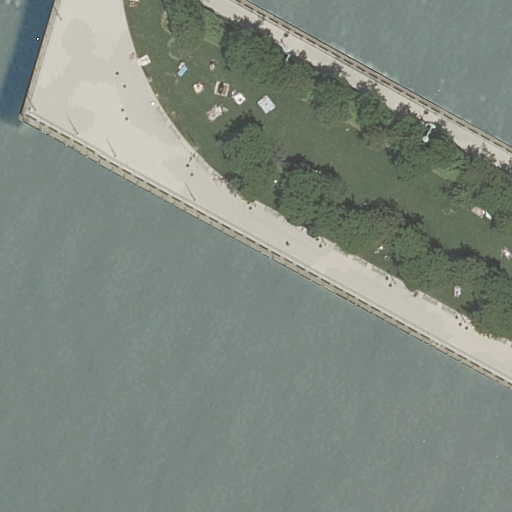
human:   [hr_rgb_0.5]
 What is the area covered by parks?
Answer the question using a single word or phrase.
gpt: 101m2

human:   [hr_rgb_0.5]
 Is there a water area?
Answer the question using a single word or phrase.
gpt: yes

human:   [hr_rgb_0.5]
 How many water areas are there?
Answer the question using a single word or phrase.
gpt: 1

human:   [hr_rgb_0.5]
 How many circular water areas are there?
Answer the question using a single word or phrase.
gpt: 0

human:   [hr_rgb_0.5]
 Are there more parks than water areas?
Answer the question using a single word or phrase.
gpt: no

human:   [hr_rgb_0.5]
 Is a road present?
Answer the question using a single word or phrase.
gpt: yes

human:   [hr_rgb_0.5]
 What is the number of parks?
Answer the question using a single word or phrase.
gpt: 1

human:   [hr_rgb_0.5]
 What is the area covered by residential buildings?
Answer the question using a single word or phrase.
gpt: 0m2

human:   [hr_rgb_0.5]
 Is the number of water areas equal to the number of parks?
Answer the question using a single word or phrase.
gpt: yes

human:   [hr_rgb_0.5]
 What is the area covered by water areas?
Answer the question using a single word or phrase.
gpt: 6420m2

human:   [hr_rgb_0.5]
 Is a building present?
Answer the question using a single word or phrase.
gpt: no

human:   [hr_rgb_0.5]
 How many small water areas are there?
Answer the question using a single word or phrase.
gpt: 0

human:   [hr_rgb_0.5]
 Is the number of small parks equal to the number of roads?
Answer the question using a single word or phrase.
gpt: no

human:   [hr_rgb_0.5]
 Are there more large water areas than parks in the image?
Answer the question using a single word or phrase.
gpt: no

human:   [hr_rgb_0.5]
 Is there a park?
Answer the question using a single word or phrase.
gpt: yes

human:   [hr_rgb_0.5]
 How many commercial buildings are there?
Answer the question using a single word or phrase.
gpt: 0

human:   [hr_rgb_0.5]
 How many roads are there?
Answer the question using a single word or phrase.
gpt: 1

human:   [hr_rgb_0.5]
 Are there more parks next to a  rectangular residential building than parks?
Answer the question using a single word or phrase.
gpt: no

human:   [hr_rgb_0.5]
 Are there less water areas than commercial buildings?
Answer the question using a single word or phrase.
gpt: no

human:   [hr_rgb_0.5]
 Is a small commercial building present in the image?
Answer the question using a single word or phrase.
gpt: no

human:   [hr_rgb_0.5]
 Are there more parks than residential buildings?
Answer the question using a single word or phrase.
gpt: yes

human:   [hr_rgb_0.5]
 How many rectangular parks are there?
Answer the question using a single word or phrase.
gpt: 1

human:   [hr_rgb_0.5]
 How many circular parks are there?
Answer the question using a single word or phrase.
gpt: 0

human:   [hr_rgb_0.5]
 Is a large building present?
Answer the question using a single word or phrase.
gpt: no

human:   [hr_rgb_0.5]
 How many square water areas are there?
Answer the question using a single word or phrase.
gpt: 0

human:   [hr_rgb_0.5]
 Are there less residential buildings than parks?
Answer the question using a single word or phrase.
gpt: yes

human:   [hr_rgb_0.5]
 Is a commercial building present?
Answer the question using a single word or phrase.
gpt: no

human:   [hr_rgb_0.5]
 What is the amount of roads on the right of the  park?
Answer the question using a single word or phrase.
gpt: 0

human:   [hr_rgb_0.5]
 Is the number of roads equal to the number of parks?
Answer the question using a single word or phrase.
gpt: yes

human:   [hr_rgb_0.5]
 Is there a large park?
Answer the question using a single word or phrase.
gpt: no

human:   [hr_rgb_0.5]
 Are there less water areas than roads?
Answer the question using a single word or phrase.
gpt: no

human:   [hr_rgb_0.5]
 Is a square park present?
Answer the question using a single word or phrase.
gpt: no

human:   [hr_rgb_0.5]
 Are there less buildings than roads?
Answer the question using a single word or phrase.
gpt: yes

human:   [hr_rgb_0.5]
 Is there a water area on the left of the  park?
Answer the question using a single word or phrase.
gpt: yes

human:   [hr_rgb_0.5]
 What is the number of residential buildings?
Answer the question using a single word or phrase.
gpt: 0

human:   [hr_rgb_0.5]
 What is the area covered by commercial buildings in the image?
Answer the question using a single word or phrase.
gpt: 0m2

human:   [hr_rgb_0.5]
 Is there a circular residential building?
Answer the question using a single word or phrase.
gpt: no

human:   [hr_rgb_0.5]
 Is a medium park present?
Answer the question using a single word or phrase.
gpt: yes

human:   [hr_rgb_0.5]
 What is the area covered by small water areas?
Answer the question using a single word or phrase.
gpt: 0m2

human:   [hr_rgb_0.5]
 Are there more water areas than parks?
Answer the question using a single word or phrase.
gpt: no

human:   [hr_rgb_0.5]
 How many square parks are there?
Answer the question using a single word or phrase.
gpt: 0

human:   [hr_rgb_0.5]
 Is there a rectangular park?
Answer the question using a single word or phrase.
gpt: yes

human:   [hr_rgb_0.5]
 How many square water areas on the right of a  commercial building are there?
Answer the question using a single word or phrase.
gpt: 0

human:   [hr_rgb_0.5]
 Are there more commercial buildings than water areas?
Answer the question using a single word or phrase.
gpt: no

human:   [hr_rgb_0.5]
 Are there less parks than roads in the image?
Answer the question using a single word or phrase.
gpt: no

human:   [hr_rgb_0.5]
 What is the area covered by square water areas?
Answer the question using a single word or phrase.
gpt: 0m2

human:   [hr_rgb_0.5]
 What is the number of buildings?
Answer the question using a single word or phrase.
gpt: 0

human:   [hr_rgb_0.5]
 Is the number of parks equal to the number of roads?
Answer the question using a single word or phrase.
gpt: yes

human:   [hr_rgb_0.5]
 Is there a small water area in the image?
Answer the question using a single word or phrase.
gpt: no

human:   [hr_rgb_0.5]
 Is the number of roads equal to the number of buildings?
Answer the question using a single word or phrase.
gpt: no

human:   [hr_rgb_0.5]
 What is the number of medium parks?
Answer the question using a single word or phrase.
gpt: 1

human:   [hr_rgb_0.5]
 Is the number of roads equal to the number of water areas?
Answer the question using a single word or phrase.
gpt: yes

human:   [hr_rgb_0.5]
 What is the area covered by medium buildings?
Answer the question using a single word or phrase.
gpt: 0m2

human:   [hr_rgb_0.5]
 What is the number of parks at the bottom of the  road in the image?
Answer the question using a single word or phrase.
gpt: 0

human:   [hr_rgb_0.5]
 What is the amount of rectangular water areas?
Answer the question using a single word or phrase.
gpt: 0

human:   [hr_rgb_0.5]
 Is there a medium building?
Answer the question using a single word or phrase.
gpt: no

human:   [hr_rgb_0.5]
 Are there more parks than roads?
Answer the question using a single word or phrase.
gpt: no

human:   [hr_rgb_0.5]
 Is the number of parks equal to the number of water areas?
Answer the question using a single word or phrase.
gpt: yes

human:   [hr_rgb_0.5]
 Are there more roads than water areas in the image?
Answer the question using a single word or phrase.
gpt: no

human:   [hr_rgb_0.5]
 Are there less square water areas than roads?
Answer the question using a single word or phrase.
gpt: yes

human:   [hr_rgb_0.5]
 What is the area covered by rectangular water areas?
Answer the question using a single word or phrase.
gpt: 0m2

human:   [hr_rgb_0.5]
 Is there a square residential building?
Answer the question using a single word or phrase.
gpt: no

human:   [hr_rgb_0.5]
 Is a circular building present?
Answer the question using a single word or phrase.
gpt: no

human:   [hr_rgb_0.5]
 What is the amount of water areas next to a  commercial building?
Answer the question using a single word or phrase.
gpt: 0